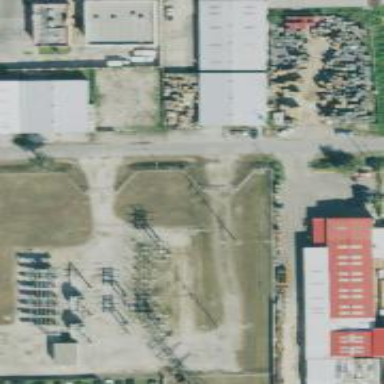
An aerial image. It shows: Outdoor distribution level power substation.